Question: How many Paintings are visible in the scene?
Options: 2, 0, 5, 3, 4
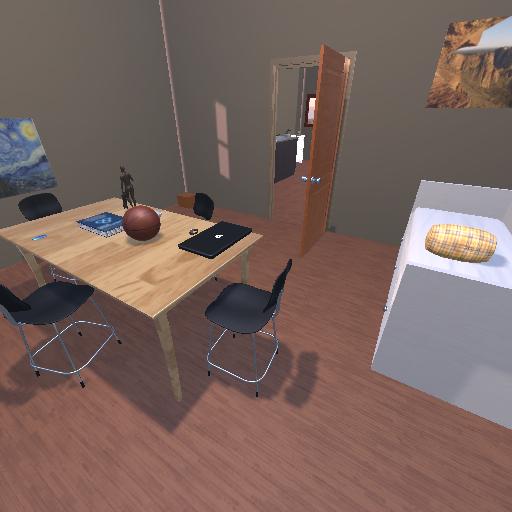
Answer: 2